Question: There is a queue in RabbitMQ which has invalid characters in it's name.
it supposed to be a date. I'm using php:
'''
date("Y-m-d H:i:s");
'''
And I don't know why it has server's ip in the beginning of it's name, but that doesn't matter.
the main problem is that when I click on delete button in RabbitMQ Management nothing happens.

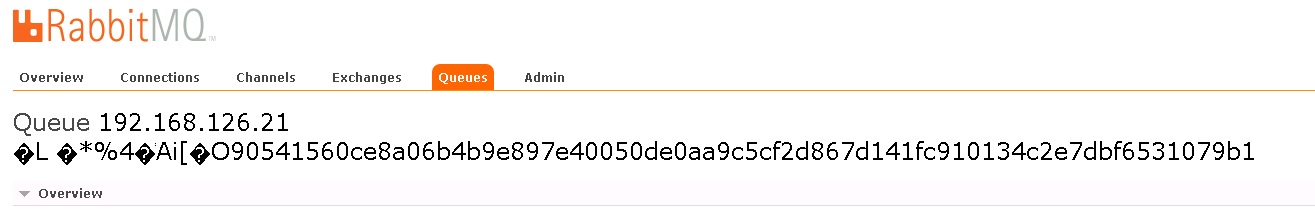
Answer: I found the solution:
To remove only queues and not everything do as following:
1. Stop the RabbitMQ service: rabbitmqctl.bat stop_service
2. Go to the directory of the RabbitMQ database: i.e: C:\Users\Administrator\AppData\Roaming\RabbitMQ\db\rabbit@WIN-H08RRF5OQGI-mnesia
3. Delete two files: rabbit_durable_queue.DCD rabbit_durable_route.DCD
4. Start the RabbitMQ service: rabbitmqctl.bat start_service
Done.
This way everything remains the same, even exchanges. Only queues will be deleted.